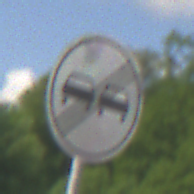
Verkehrszeichen: EndeUeberholverbot
Umgebung: Outdoor, RoadRail
Tageszeit: Midday
Wetter: PartlyCloudy
Licht: Natural
Jahreszeit: NotSpecified
Kontrast: HighContrast